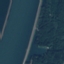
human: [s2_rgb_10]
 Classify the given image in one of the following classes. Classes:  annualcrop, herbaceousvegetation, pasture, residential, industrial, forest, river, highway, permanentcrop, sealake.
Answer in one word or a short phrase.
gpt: River